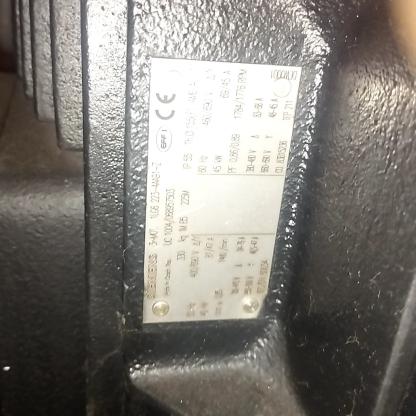
Klasa: tabliczka-znamionowa